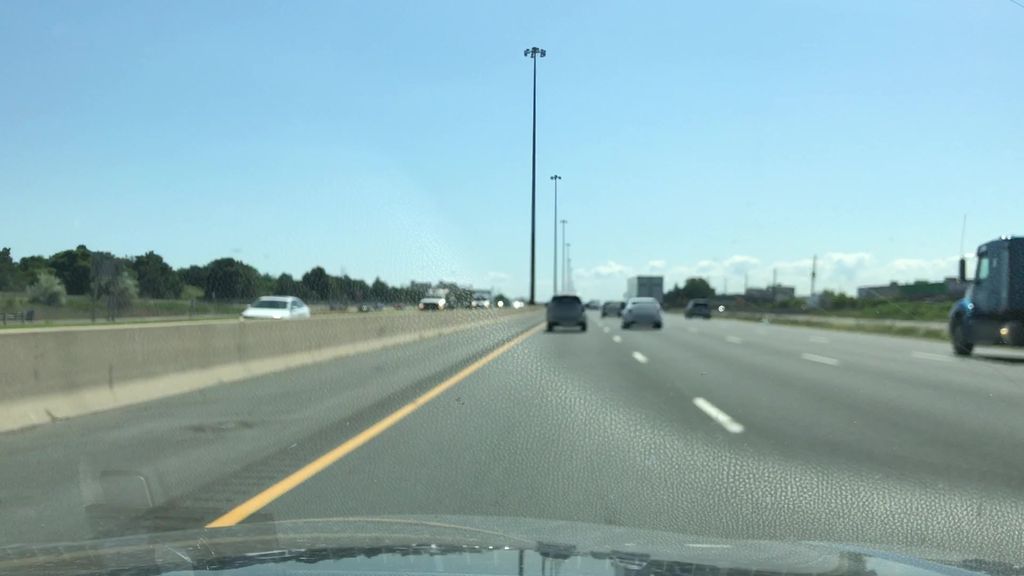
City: hamilton